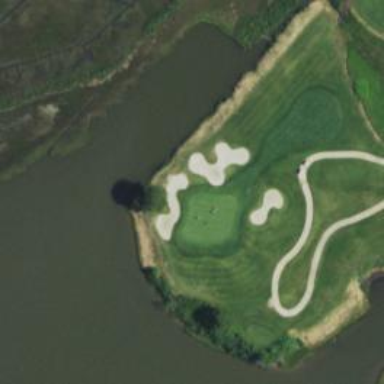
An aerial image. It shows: Golf hole.